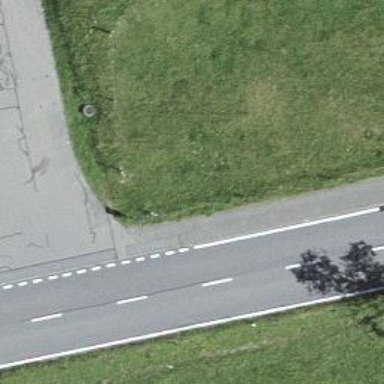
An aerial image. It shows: Paved sidewalk with raised kerb.